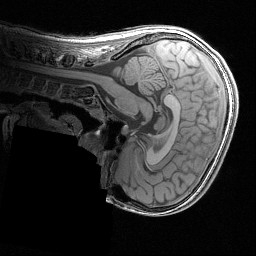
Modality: T1w
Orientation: sagittal
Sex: female
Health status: ill
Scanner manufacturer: siemens
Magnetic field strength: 3 T
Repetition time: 1.57 s
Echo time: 0.00342 s